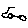
Label: car